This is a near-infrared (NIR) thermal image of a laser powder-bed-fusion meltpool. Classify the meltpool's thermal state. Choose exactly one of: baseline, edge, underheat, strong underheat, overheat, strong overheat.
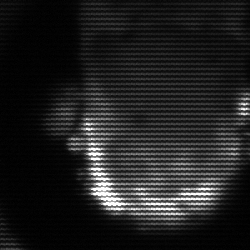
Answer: baseline